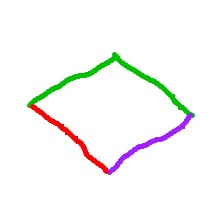
Shape: rhombus